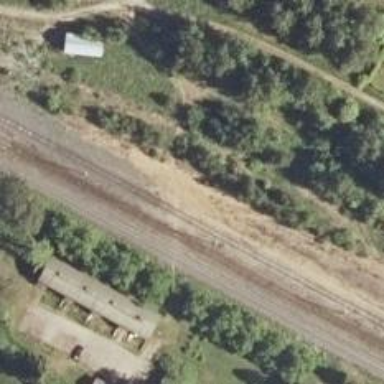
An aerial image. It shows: Wedge is used for the railway derail.